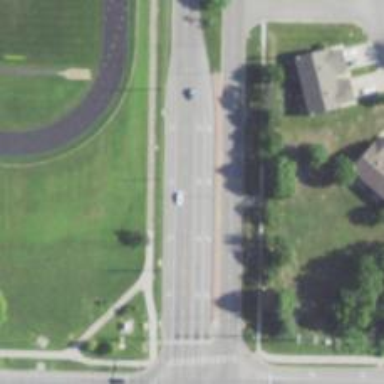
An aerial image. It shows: Road marking of gore chevron.